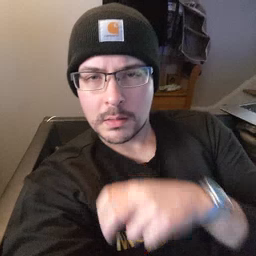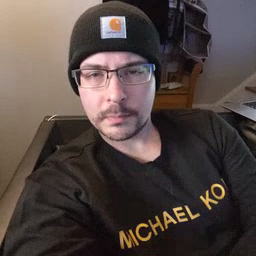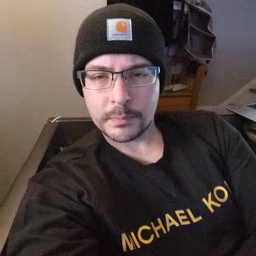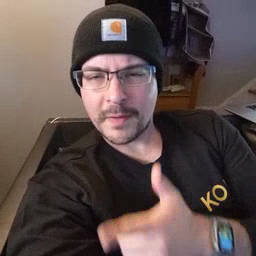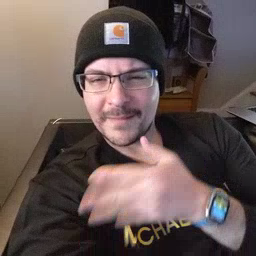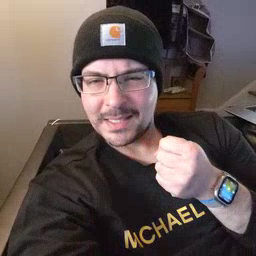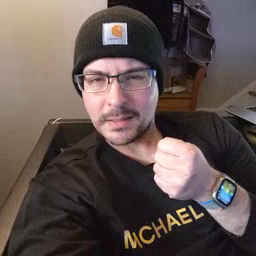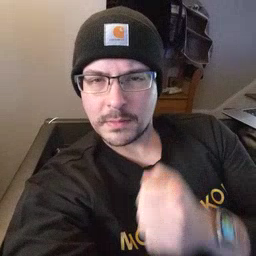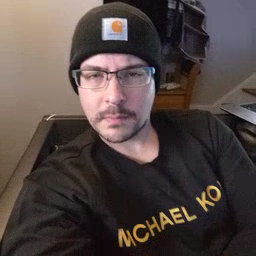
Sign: fast